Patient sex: M
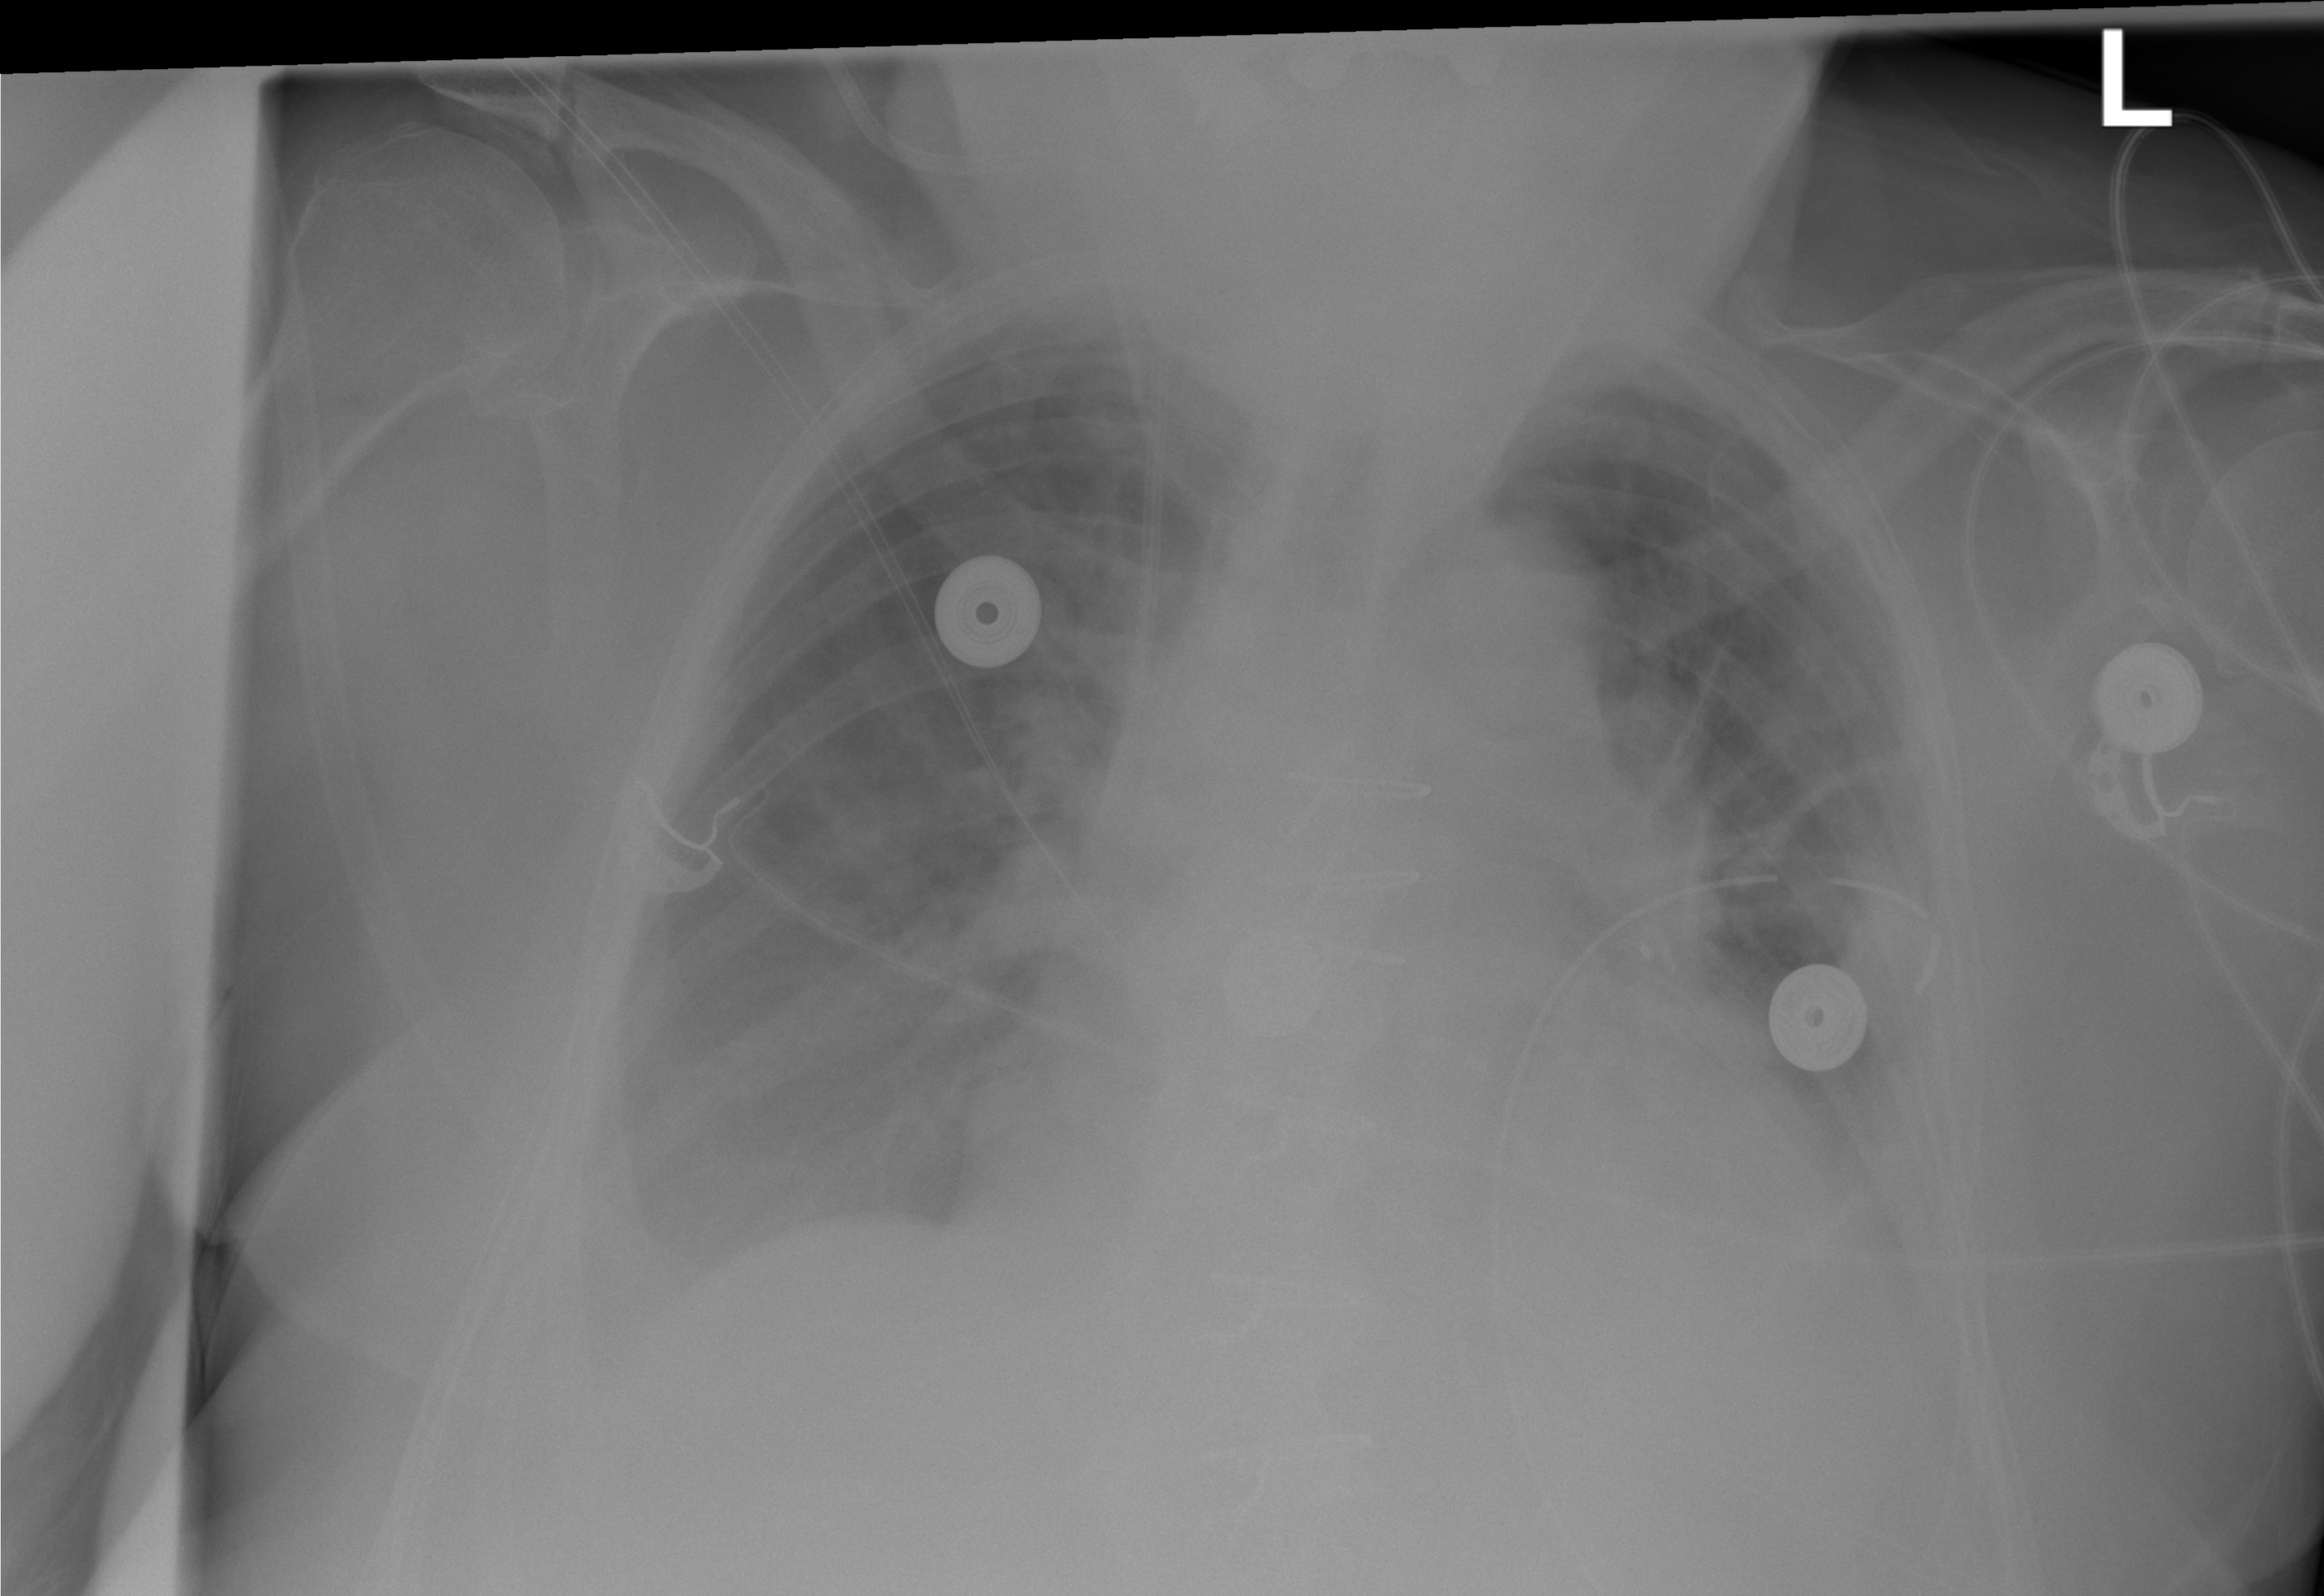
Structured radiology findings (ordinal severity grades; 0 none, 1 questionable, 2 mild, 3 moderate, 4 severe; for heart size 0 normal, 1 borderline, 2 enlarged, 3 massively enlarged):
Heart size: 2
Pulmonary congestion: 3
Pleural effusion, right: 2
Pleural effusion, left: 2
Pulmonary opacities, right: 0
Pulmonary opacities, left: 0
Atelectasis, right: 2
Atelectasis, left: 3